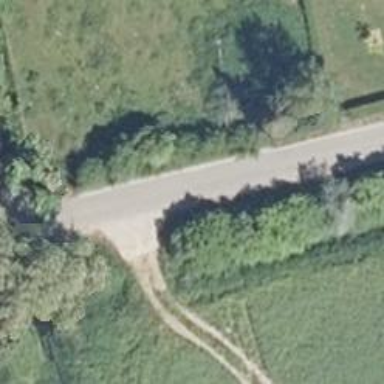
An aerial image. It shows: Row of broadleaved trees.